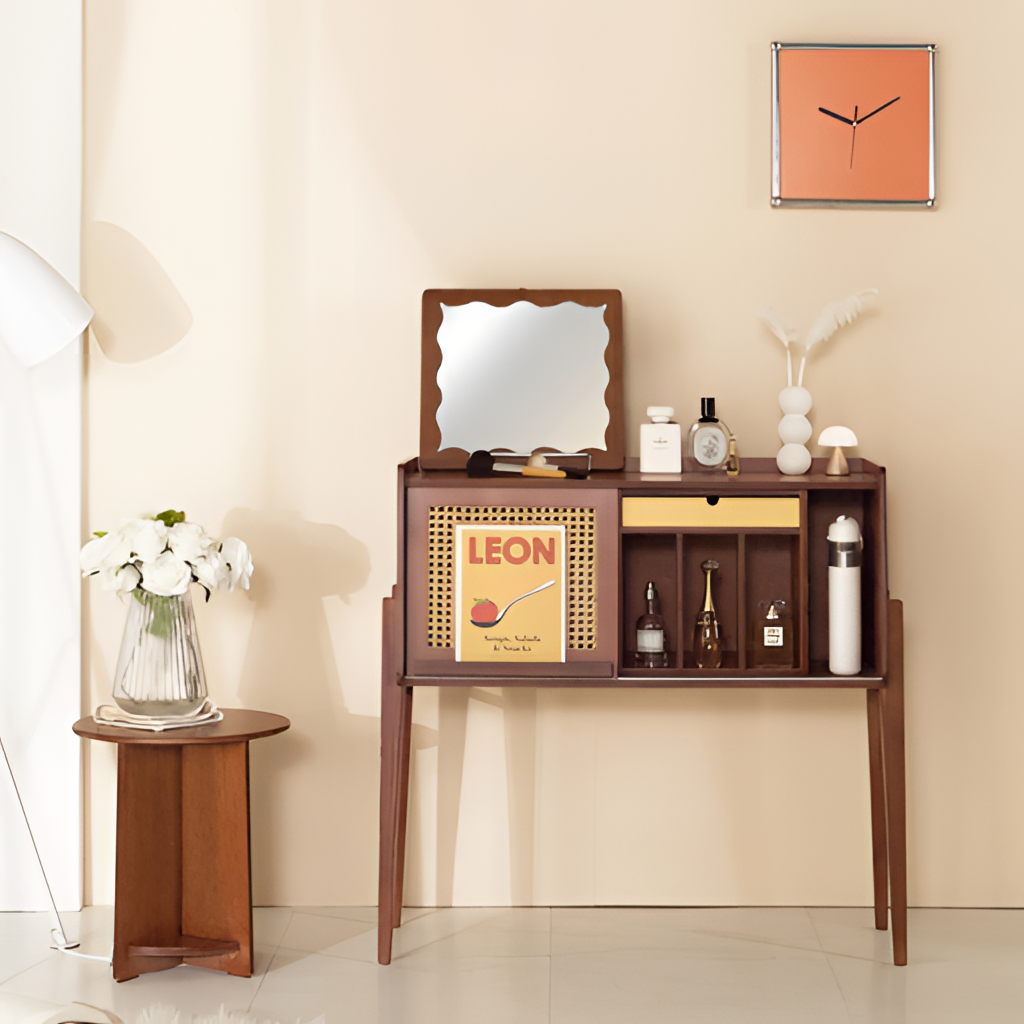
wood dresser, living room, beige paint wallpaper, with solid pattern, beige tile flooring, with large square pattern, modern